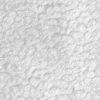
Label: not_dusty